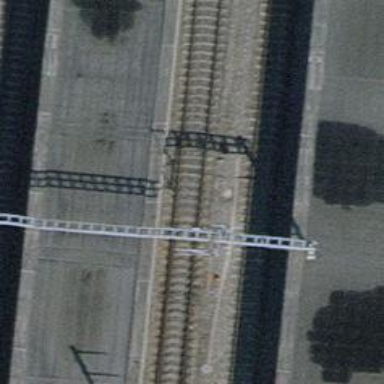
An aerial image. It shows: Public transport stop position along the railway.